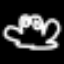
Label: frog